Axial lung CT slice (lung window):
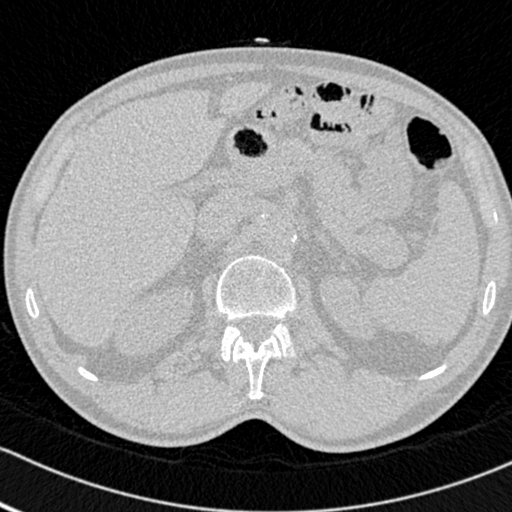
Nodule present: no